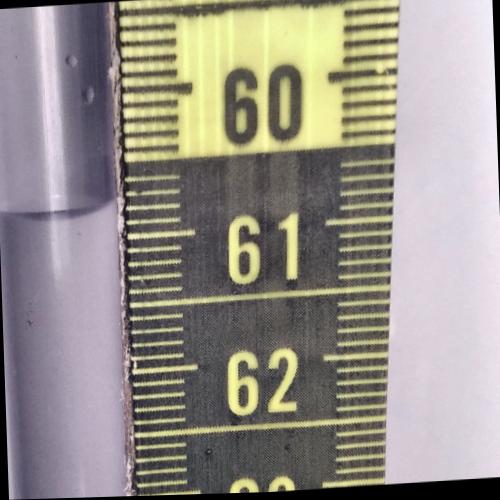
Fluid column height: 60.8 cm